Chest X-ray:
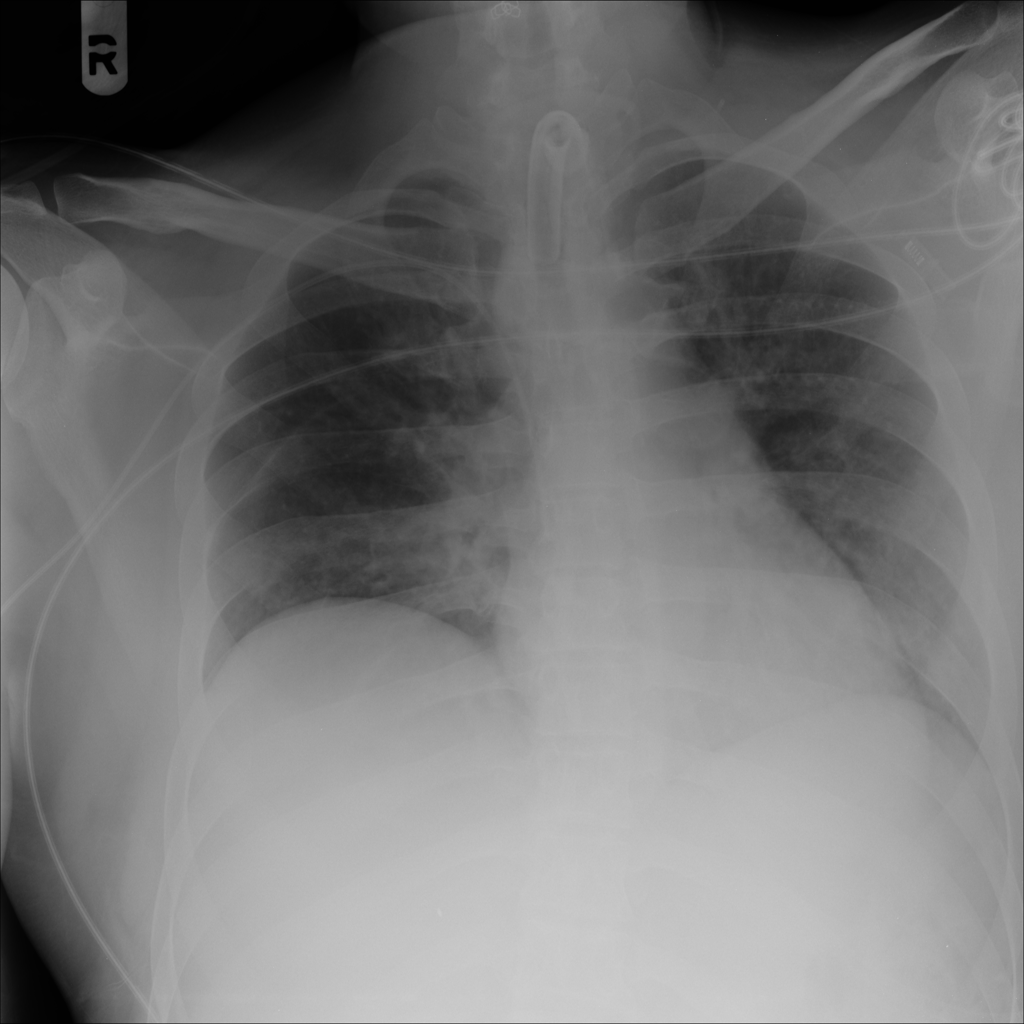
Findings: Consolidation
No abnormal finding: no